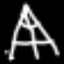
Label: The Eiffel Tower